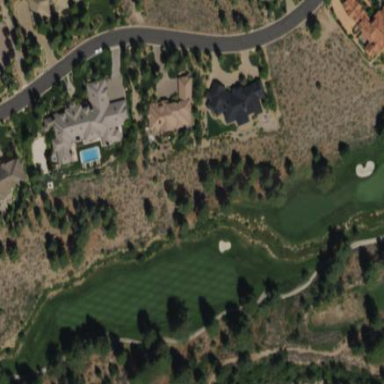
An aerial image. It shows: Rough area on grassy golf course.